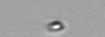
Label: nanoplankton_mix